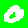
Digit: 0